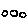
Label: circle